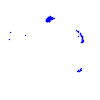
Particle: electron